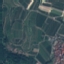
Label: PermanentCrop